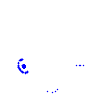
Particle: electron